Question: So I have used Eclipse for a couple years now, and recently switched to Netbeans. I switched back to Eclipse, so I can work on some SQL projects, but when I opened Eclipse, a whole bunch of red x's appeared. I have never come across this before and don't know how to get rid of it.

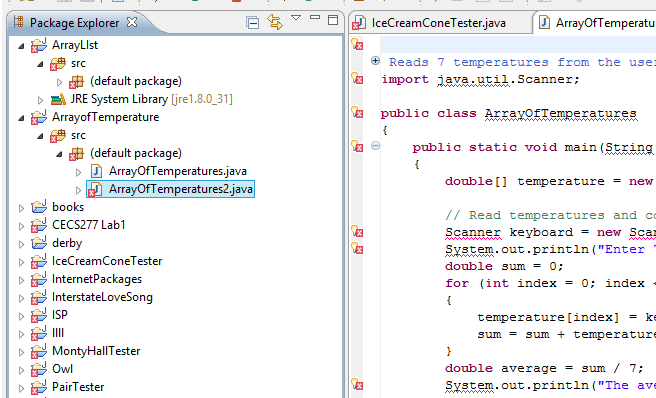
Answer: Open the "Project" menu and choose "Clean..." and then select "Clean all projects" and click "OK".
If this doesn't work, then check the project settings. Make sure it is configured to use a JVM which is actually installed on your system. My guess, since I can see standard JVM classes highlighted, is that you had chosen to globally use a specific JVM which is no longer installed on your system.